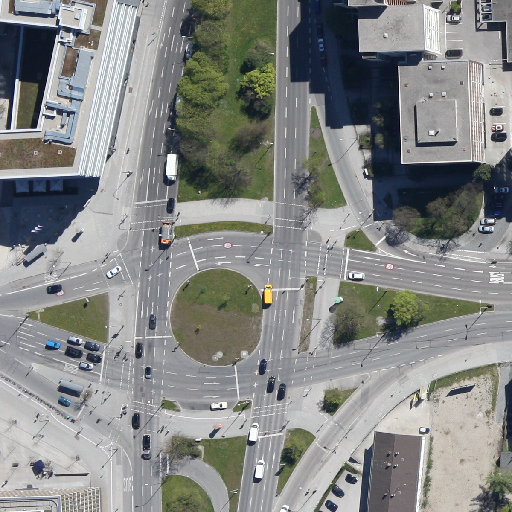
Referring expression: light-duty vehicle driving on the road